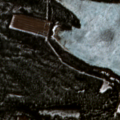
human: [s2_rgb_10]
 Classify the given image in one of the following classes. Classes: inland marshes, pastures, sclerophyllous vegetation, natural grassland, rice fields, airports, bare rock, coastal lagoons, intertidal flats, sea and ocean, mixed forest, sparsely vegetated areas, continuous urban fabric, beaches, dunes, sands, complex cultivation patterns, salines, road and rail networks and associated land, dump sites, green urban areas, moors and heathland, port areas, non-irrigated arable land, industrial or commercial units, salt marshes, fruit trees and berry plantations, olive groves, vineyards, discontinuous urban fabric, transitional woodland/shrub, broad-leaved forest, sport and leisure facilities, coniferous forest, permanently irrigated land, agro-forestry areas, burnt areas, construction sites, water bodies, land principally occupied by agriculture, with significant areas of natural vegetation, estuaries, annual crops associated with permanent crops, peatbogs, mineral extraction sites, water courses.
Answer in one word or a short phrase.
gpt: coniferous forest, water bodies